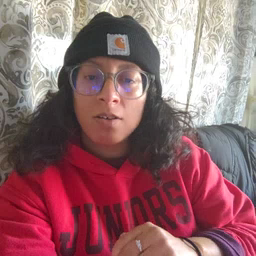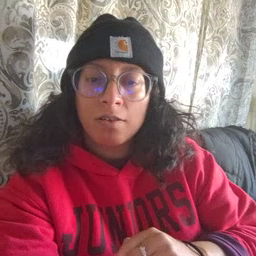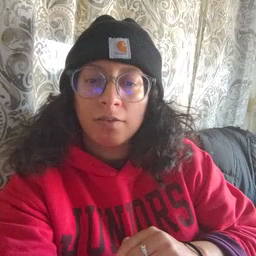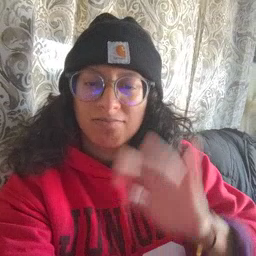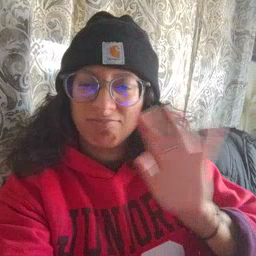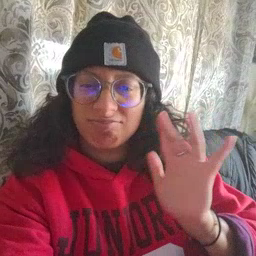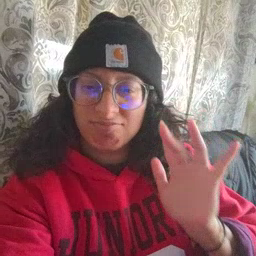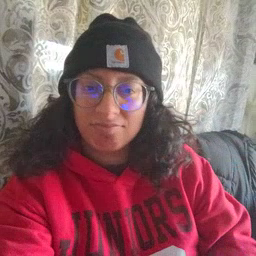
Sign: yucky